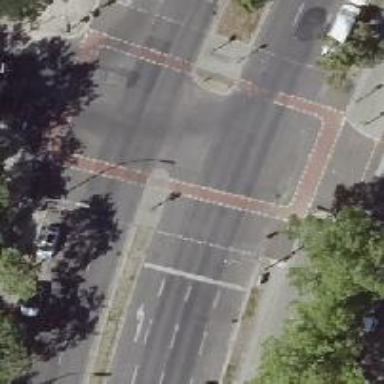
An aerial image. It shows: Road crossing with traffic signals.